Field crop: maize
Growth stage: 1
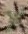
Species: atriplex